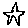
Label: star